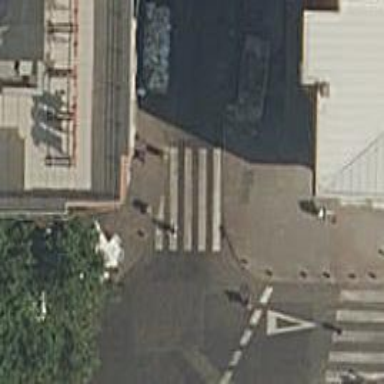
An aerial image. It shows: Marked crossing on the road.